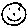
Label: smiley face